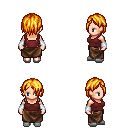
a pixel art fantasy rpg character, female body template, human, light skin, maroon pirate shirt, robe skirt, light blonde bangs hairstyle, white cloth bracers, white slippers, four views (front, back, left, right), 2x2 character sprite sheet, small pixel art, hard edges, no anti-aliasing